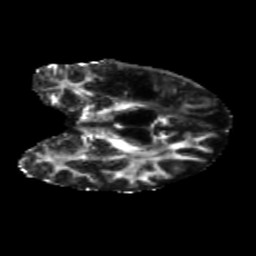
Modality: FA
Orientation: coronal
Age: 49
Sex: male
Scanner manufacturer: siemens
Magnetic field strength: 3 T
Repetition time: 5.25 s
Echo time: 0.08 s